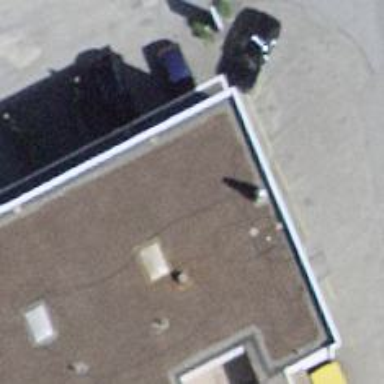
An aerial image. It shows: Furniture shop.